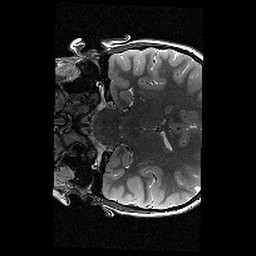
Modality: T2w
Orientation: coronal
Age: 11
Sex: female
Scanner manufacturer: siemens
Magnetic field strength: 3 T
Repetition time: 9.23 s
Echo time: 0.067 s